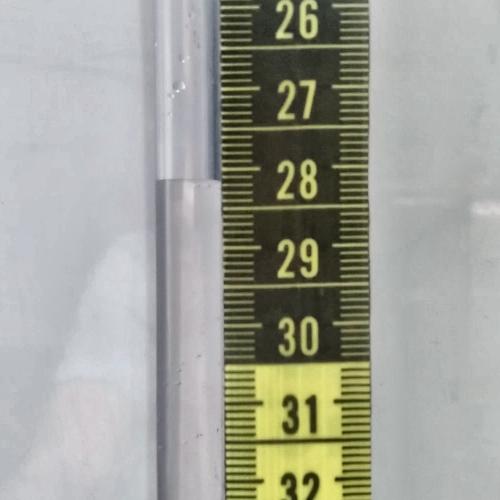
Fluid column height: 28.2 cm